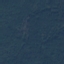
Land use / land cover: Forest